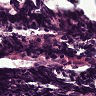
Metastatic tissue present: no